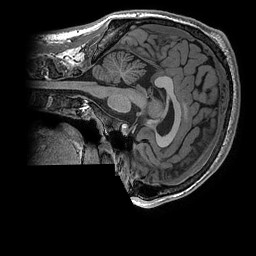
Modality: T1w
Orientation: sagittal
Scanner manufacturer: ge
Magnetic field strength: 3 T
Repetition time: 0.008156 s
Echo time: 0.00318 s